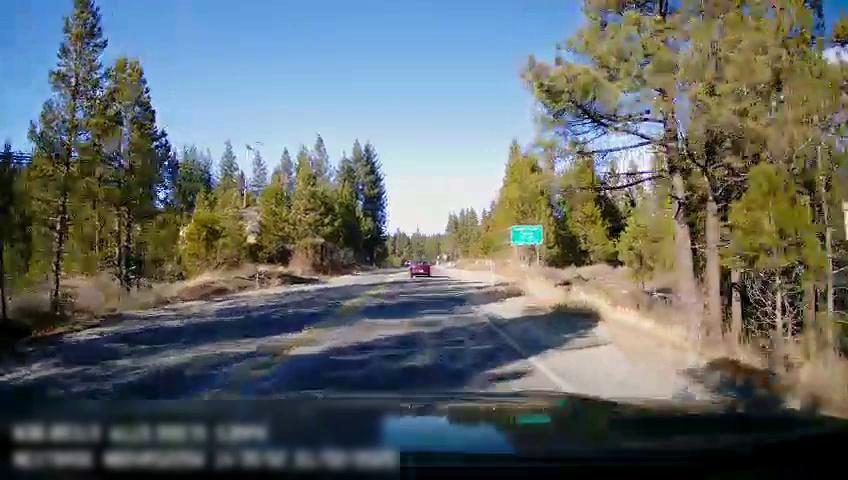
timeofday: Day
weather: Sunny
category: Drivable Space
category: Vehicles | Car
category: Lanes | Current Lane
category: Lanes | Current Lane
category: Traffic | Signs